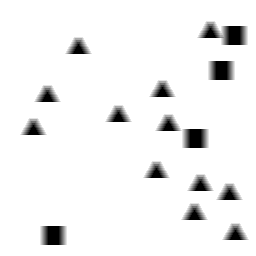
Squares: 4
Triangles: 12
Stars: 0
Total shapes: 16